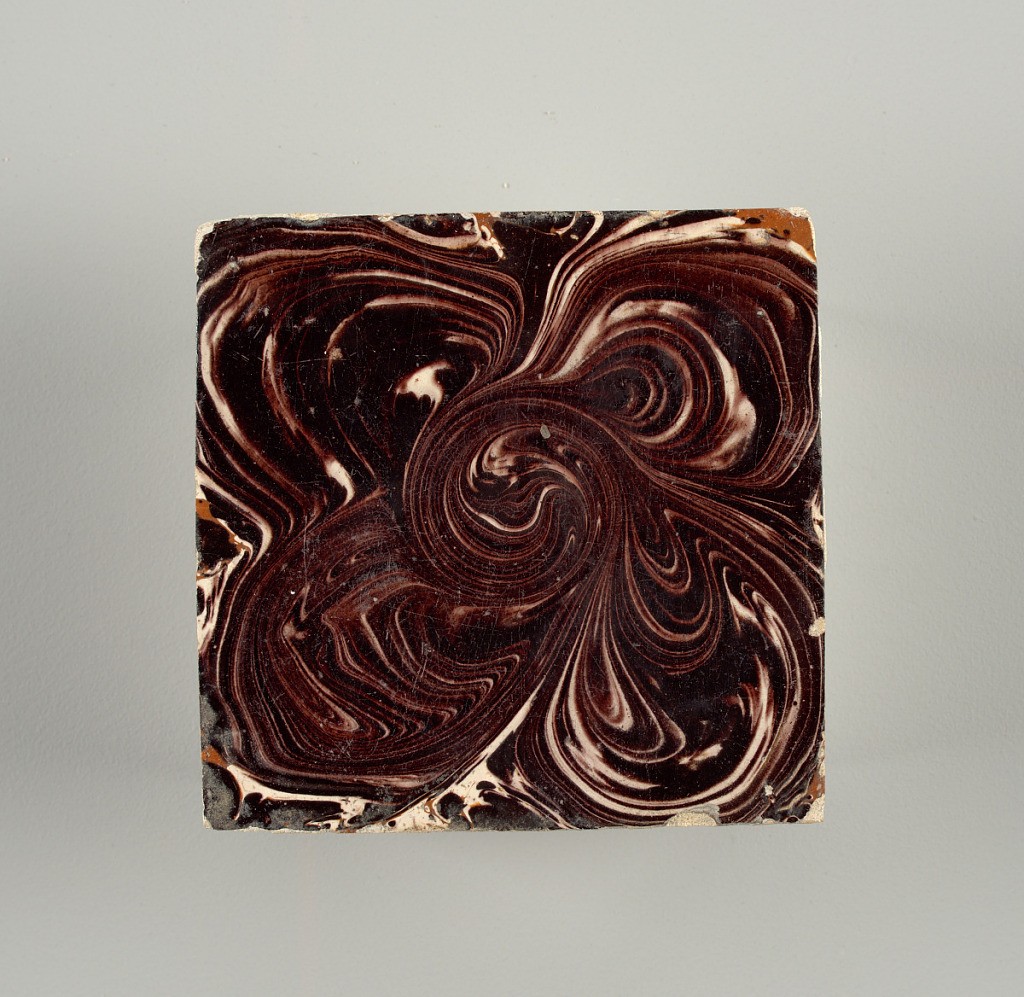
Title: Tile
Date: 18th century
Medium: Glazed earthenware
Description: Square tile, surface painted with underglaze manganese purple in swirled pattern. Clear glaze (kwaart) over tin glaze.